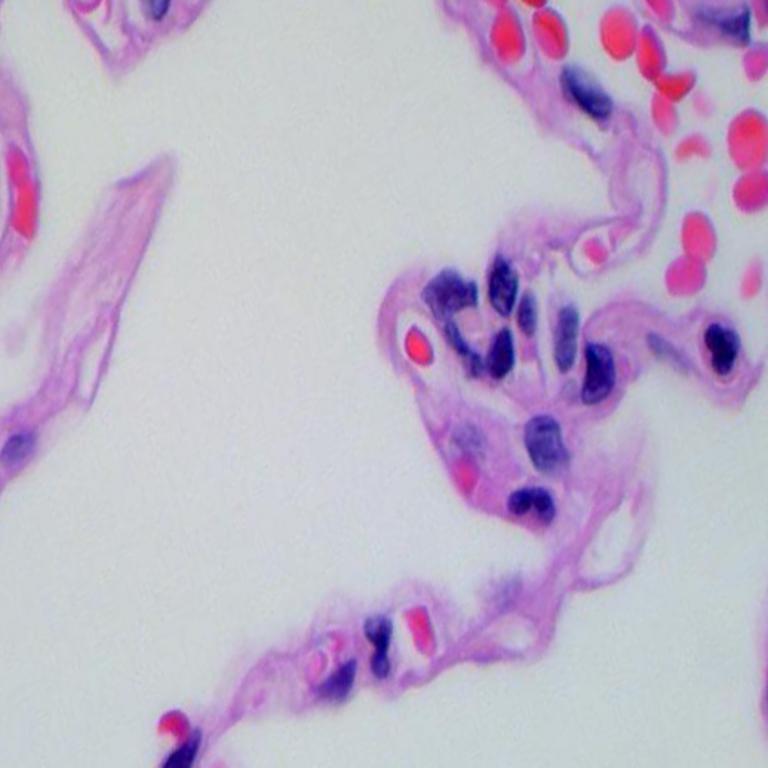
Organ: lung
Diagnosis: benign